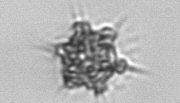
Label: Dictyocha